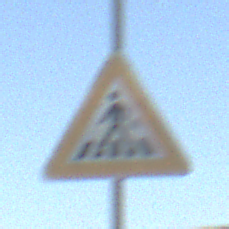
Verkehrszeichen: FussgaengerueberwegRechts
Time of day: SunriseSunset
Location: Outdoor (RoadRail)
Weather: PartlyCloudy
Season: NotSpecified
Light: Natural